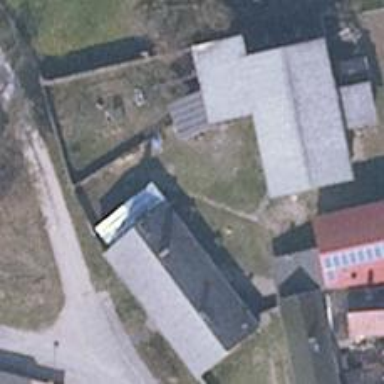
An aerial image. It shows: Gabled building.